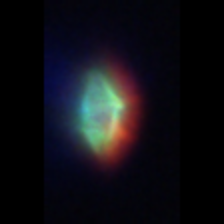
Taxon: Gyrodinium
Group: Dinoflagellates